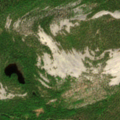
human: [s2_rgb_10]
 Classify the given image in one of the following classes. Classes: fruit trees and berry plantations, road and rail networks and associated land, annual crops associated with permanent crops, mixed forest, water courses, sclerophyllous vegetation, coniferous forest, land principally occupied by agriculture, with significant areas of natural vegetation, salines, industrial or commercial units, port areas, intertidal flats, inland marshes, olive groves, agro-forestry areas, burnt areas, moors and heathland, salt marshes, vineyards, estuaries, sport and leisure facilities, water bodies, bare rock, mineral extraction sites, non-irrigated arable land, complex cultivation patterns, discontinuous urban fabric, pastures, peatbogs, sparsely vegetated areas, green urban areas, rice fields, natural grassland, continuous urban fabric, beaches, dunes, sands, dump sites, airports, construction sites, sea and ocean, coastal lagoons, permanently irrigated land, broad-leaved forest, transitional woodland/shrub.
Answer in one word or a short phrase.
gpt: mixed forest, transitional woodland/shrub, bare rock